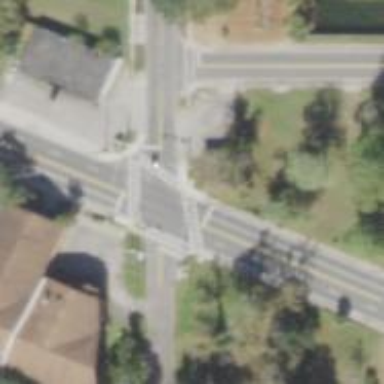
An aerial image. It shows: Marked crossing on the road.